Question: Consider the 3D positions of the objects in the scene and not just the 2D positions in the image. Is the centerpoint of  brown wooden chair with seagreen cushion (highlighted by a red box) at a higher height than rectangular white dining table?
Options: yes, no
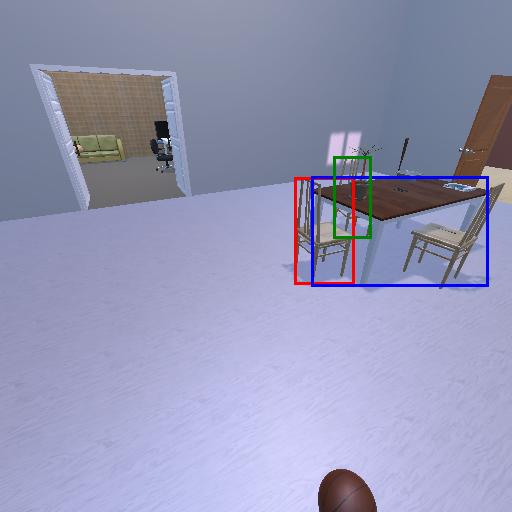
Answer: yes